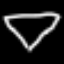
Label: diamond